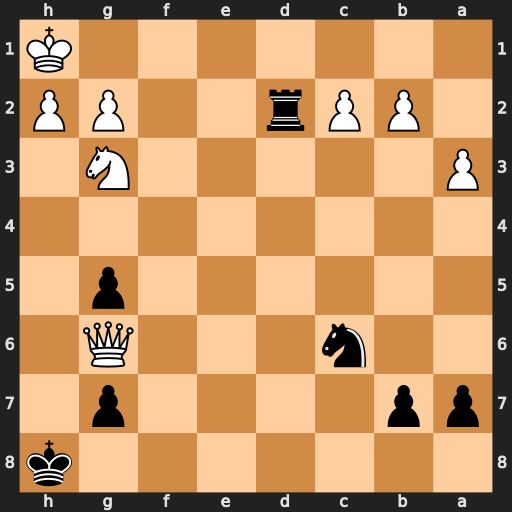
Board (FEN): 7k/pp4p1/2n3Q1/6p1/8/P5N1/1PPr2PP/7K
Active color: b
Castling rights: -
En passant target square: -
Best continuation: Rd1+ Nf1 Rxf1#